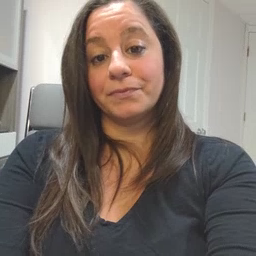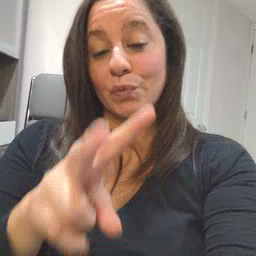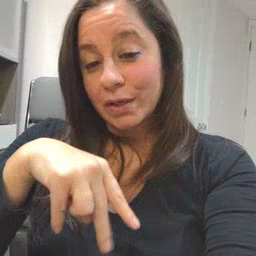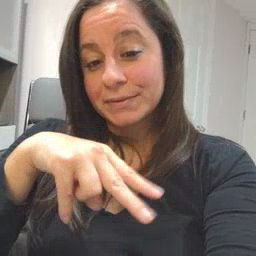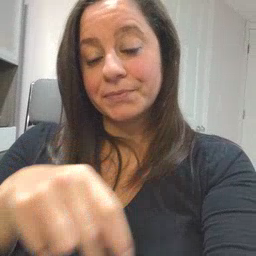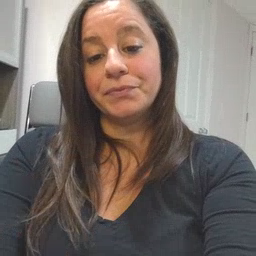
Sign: read